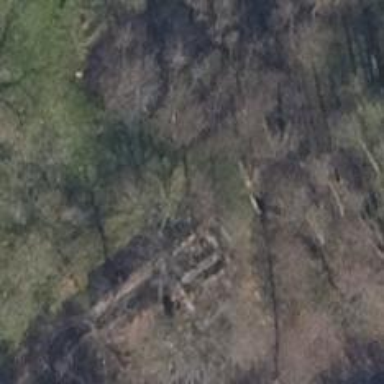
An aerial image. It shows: View of historic ruins.